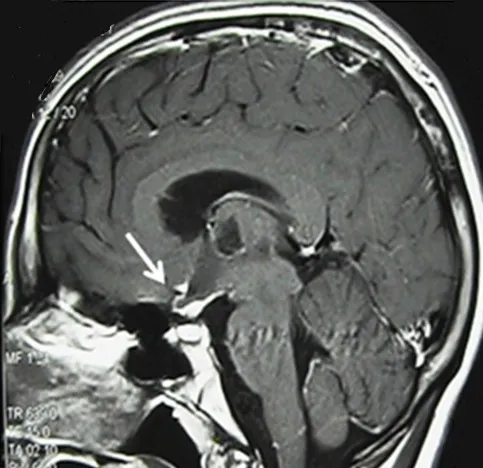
Cerebral MRI sagittal T1 weighted image: hypothalamic enhancement after contrast administration.
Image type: radiology (mri)